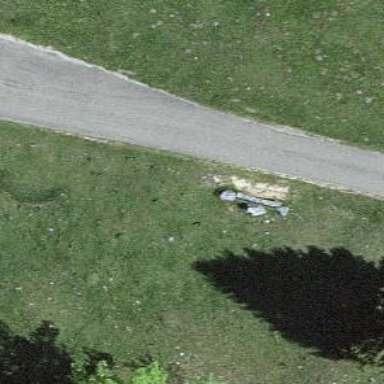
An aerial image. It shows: Bench.